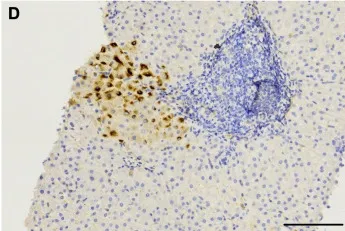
Histological and immunohistochemical staining of live tissue sections of a chronic HE patient obtained at day 56 after admission. And anti-HBV antibody indicating HBsAg Scale bars represent 100 mum.
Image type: pathology (immunostaining)